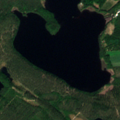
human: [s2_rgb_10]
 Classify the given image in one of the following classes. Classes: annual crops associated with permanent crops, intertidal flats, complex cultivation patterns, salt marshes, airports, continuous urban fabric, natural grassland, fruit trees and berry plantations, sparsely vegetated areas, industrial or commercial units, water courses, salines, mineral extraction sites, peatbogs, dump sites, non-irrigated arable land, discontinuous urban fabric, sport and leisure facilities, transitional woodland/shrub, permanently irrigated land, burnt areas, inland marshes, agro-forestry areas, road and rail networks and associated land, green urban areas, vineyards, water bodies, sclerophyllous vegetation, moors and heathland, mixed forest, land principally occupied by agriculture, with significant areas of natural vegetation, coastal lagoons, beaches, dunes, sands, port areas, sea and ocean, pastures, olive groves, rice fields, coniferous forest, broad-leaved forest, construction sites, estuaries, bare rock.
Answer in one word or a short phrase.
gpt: broad-leaved forest, coniferous forest, mixed forest, transitional woodland/shrub, water bodies